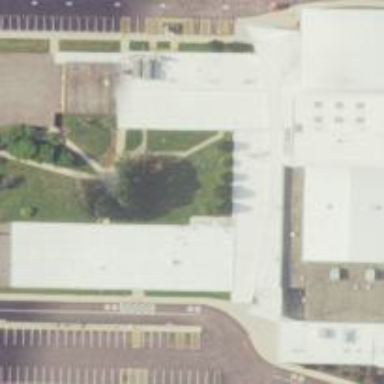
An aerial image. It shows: School.